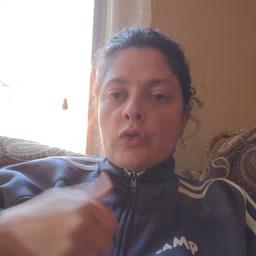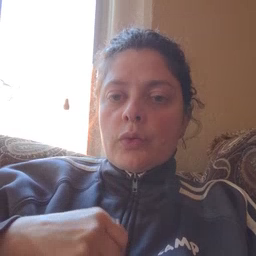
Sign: thankyou